Question:
A <URL> by the Linux Mint founder stated that file emblems in newer versions of Nemo can be programatically accessed, as seen in the following example using Python and PyGTK:
'''
import gio
file = gio.File("/home/guest/Documents/Todo")
emblems = file.query_info("metadata::emblems")
print emblems.get_attribute_as_string("metadata::emblems")
'''
Which outputs something in the format
'''
[emblem-important, emblem-urgent]
'''
The object stored as 'metadata::emblems', as you can see, is a list (I guess of strings). However, in the <URL> attributes of array types.
Is there any method to do this (i.e. reading single emblems or setting new emblems programatically)? If yes, how can I accomplish this?
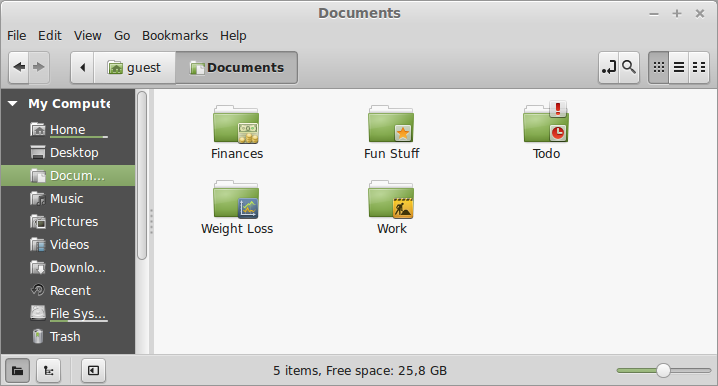
Answer: It's strange that there's no convenience method to do this, but you can call 'File.set_attribute' directly, using STRINGV as the type.
'''
f.set_attribute('metadata::emblems', gio.FILE_ATTRIBUTE_TYPE_STRINGV, ['emblem-important', 'emblem-urgent'])
'''